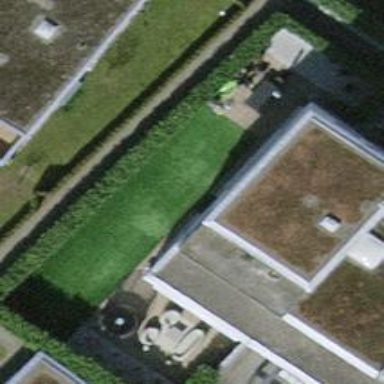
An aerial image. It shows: Terrace building.